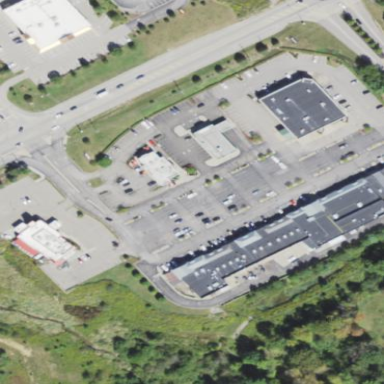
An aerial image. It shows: Retail building.